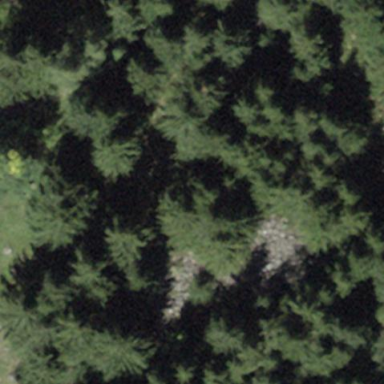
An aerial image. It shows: Forest area.